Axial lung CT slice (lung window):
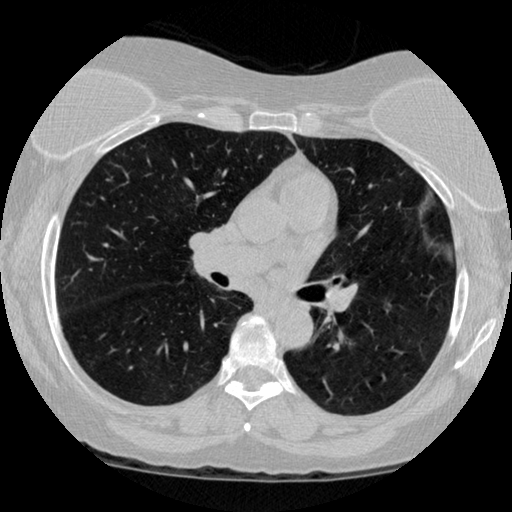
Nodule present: no